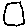
Label: hexagon